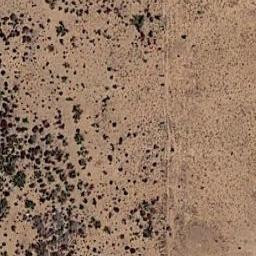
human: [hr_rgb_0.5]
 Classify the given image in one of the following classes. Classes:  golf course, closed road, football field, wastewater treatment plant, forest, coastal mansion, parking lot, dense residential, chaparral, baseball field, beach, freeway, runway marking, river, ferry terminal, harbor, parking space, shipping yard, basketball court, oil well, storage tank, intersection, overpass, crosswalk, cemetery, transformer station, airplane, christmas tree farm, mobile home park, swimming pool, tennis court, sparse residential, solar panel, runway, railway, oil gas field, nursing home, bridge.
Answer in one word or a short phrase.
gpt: chaparral